Question: I would like to save a value of a cell in Excel .
Thats the code im using :
'''
Dim oldval As Range
Sub Macro0()
Set oldval = ActiveCell
End Sub
Sub Macro2()
Dim y As Integer
Dim x As Variant
Dim rng2 As Range
Set rng2 = ActiveCell
Dim rng As Range
Set rng = ActiveCell
If rng.Column = 8 And rng.Value <> "" Then
'Extract the number part of string
x = Split(rng2.Value, "_")(0)
y = Split(rng.Value, "_")(0)
If y < 1 Or x = "" Then Exit Sub
If x < y Then
MsgBox "Attenzione, si sta decrementando di stato un fornitore !"
Else
MsgBox "Stato cambiato con successo"
End If
End If
End Sub
'''
I need to save the value that was in the cell before it get changed.
I tried using that code :
'''
Private Sub Worksheet_Change(ByVal Target As Range)
Call Macro1
End Sub
Private Sub Worksheet_SelectionChange(ByVal Target As Range)
Call Macro0
End Sub
'''
But it doesnt work since im using a Macro that is not located on the Workbook.
I need to do a control after i have saved the old value and check if its higher than the new value that has been insert.
How can I save that old value?
Thanks
EDIT :
@Jeeped
Thats how it looks the file

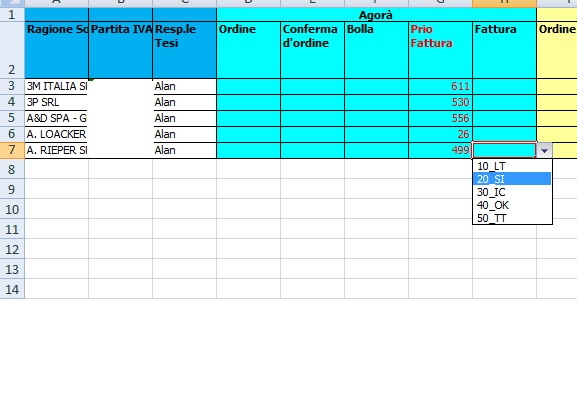
Answer: I think I have just now fully understood your need. Here is a work-around:
'''
Sub macro1(ByVal oldVal As String, ByVal newVal As String)
MsgBox "The value was " & oldVal & ", but now is " & newVal
End Sub
'''
'''
Dim oldVal As String, newVal As String 'the top declaration allows you to use the variables even when the macro/method of the worksheet has finished to run
Private Sub Worksheet_Change(ByVal Target As Range)
newVal = Target.Value 'this will just take the current value of the cell
Call macro1(oldVal,newVal) 'they are both passed to your procedure
End Sub
Private Sub Worksheet_SelectionChange(ByVal Target As Range)
oldVal = Target.Value 'this will record the value of the cell everytime you are selecting it
End Sub
'''
Here's how it works, changing the content of the cell from "buongiorno" to "buonasera":

and

Of course this is an example, but you will just need to re-adapt the workaround on your code and it should work fine.
Note: I've just figured out the messagebox is showing the message in a different language than what's coded, that happened because I've made a screenshot when I was still testing the method. Sorry about that, please suggest an edit if you think this could create confusion.